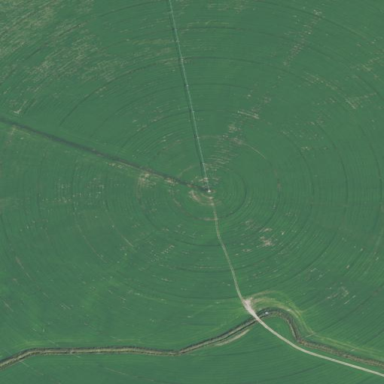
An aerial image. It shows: Farmland with pivot irrigation system.